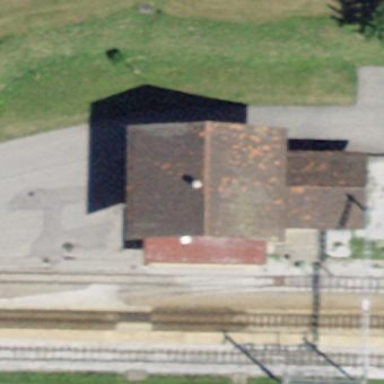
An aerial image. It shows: Train station building with gabled roof.